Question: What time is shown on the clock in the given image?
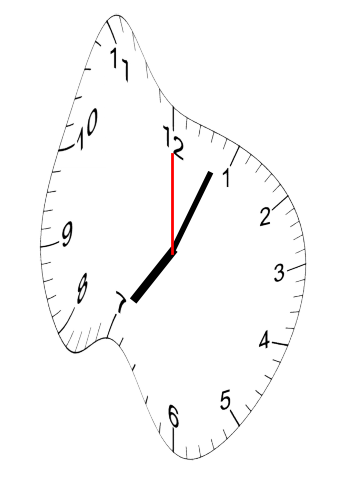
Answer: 07:04:00